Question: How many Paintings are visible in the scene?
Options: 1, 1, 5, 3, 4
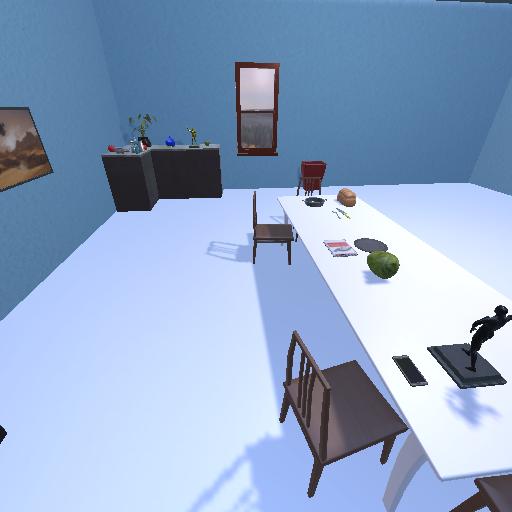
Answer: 1